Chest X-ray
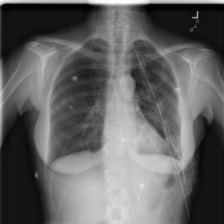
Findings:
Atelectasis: negative
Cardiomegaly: negative
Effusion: negative
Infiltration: negative
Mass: negative
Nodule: positive
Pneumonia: negative
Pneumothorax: negative
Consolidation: negative
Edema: negative
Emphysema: negative
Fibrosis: negative
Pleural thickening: negative
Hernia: negative